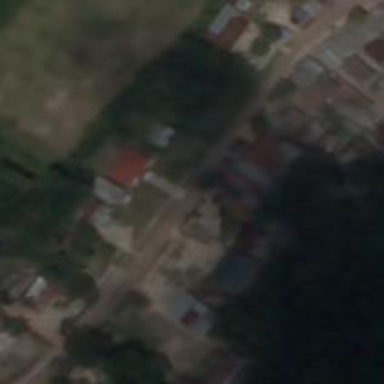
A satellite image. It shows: Village.